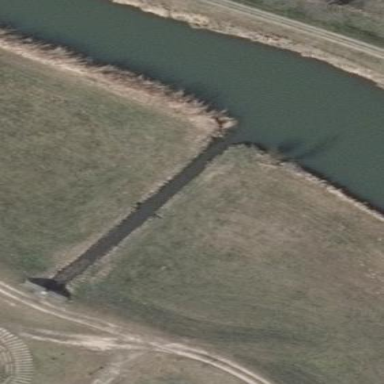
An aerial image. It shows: Natural water ditch.